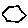
Label: hexagon